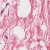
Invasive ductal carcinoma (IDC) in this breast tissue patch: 0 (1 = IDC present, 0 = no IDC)